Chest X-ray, AP view. Patient: 53 years old, sex F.
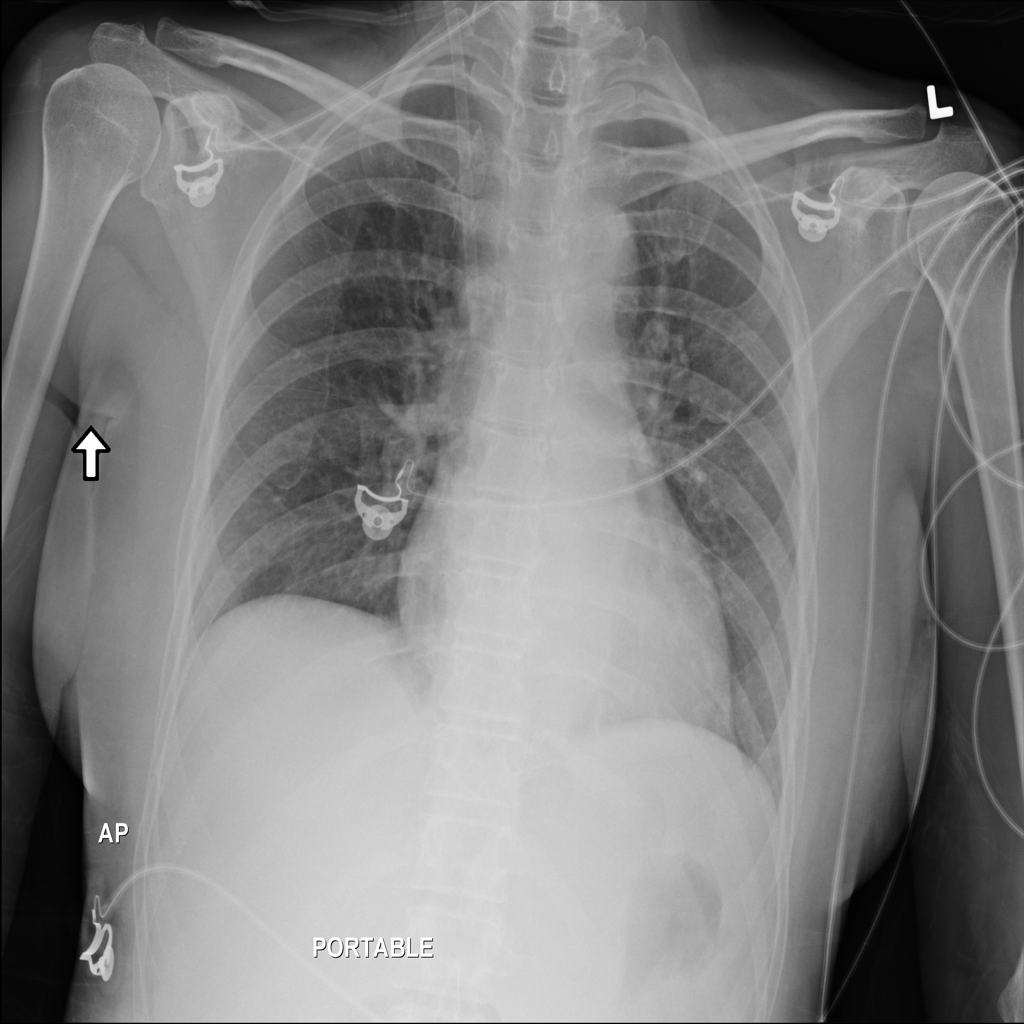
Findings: No Finding